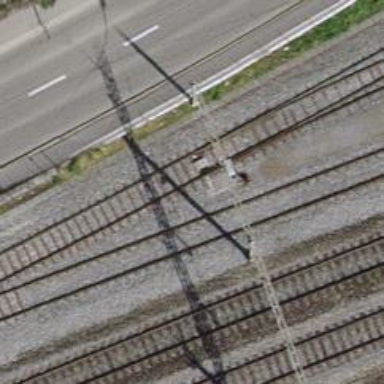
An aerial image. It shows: Railway switch.